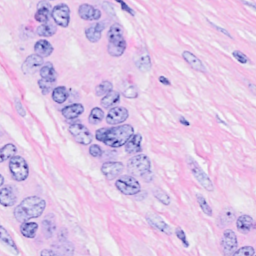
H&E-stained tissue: Breast